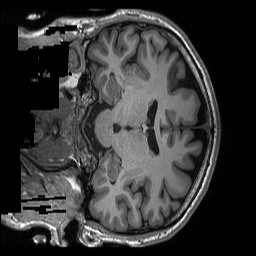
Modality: T1w
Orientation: coronal
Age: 34
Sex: male
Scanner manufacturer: siemens
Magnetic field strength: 3 T
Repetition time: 2.3 s
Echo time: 0.00298 s